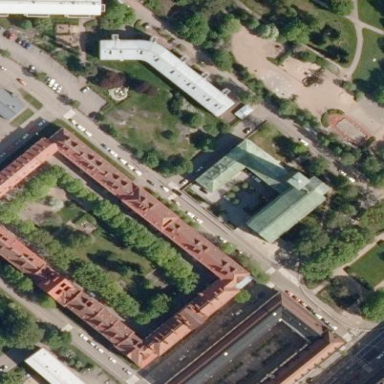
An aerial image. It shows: Building with red roof.